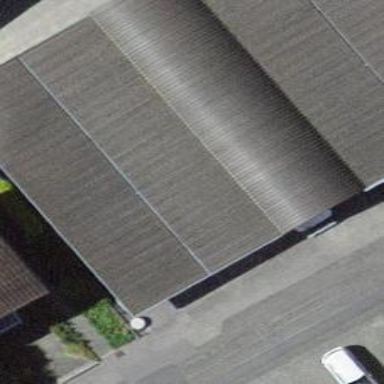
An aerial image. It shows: View of roof of building.